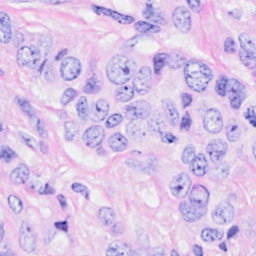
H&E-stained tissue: Breast